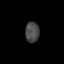
Tissue: lung
Cell type: Epithelial cells
Senescence score: 0.2243
Nuclear area (px): 283
Mean DAPI intensity: 72.117